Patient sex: F
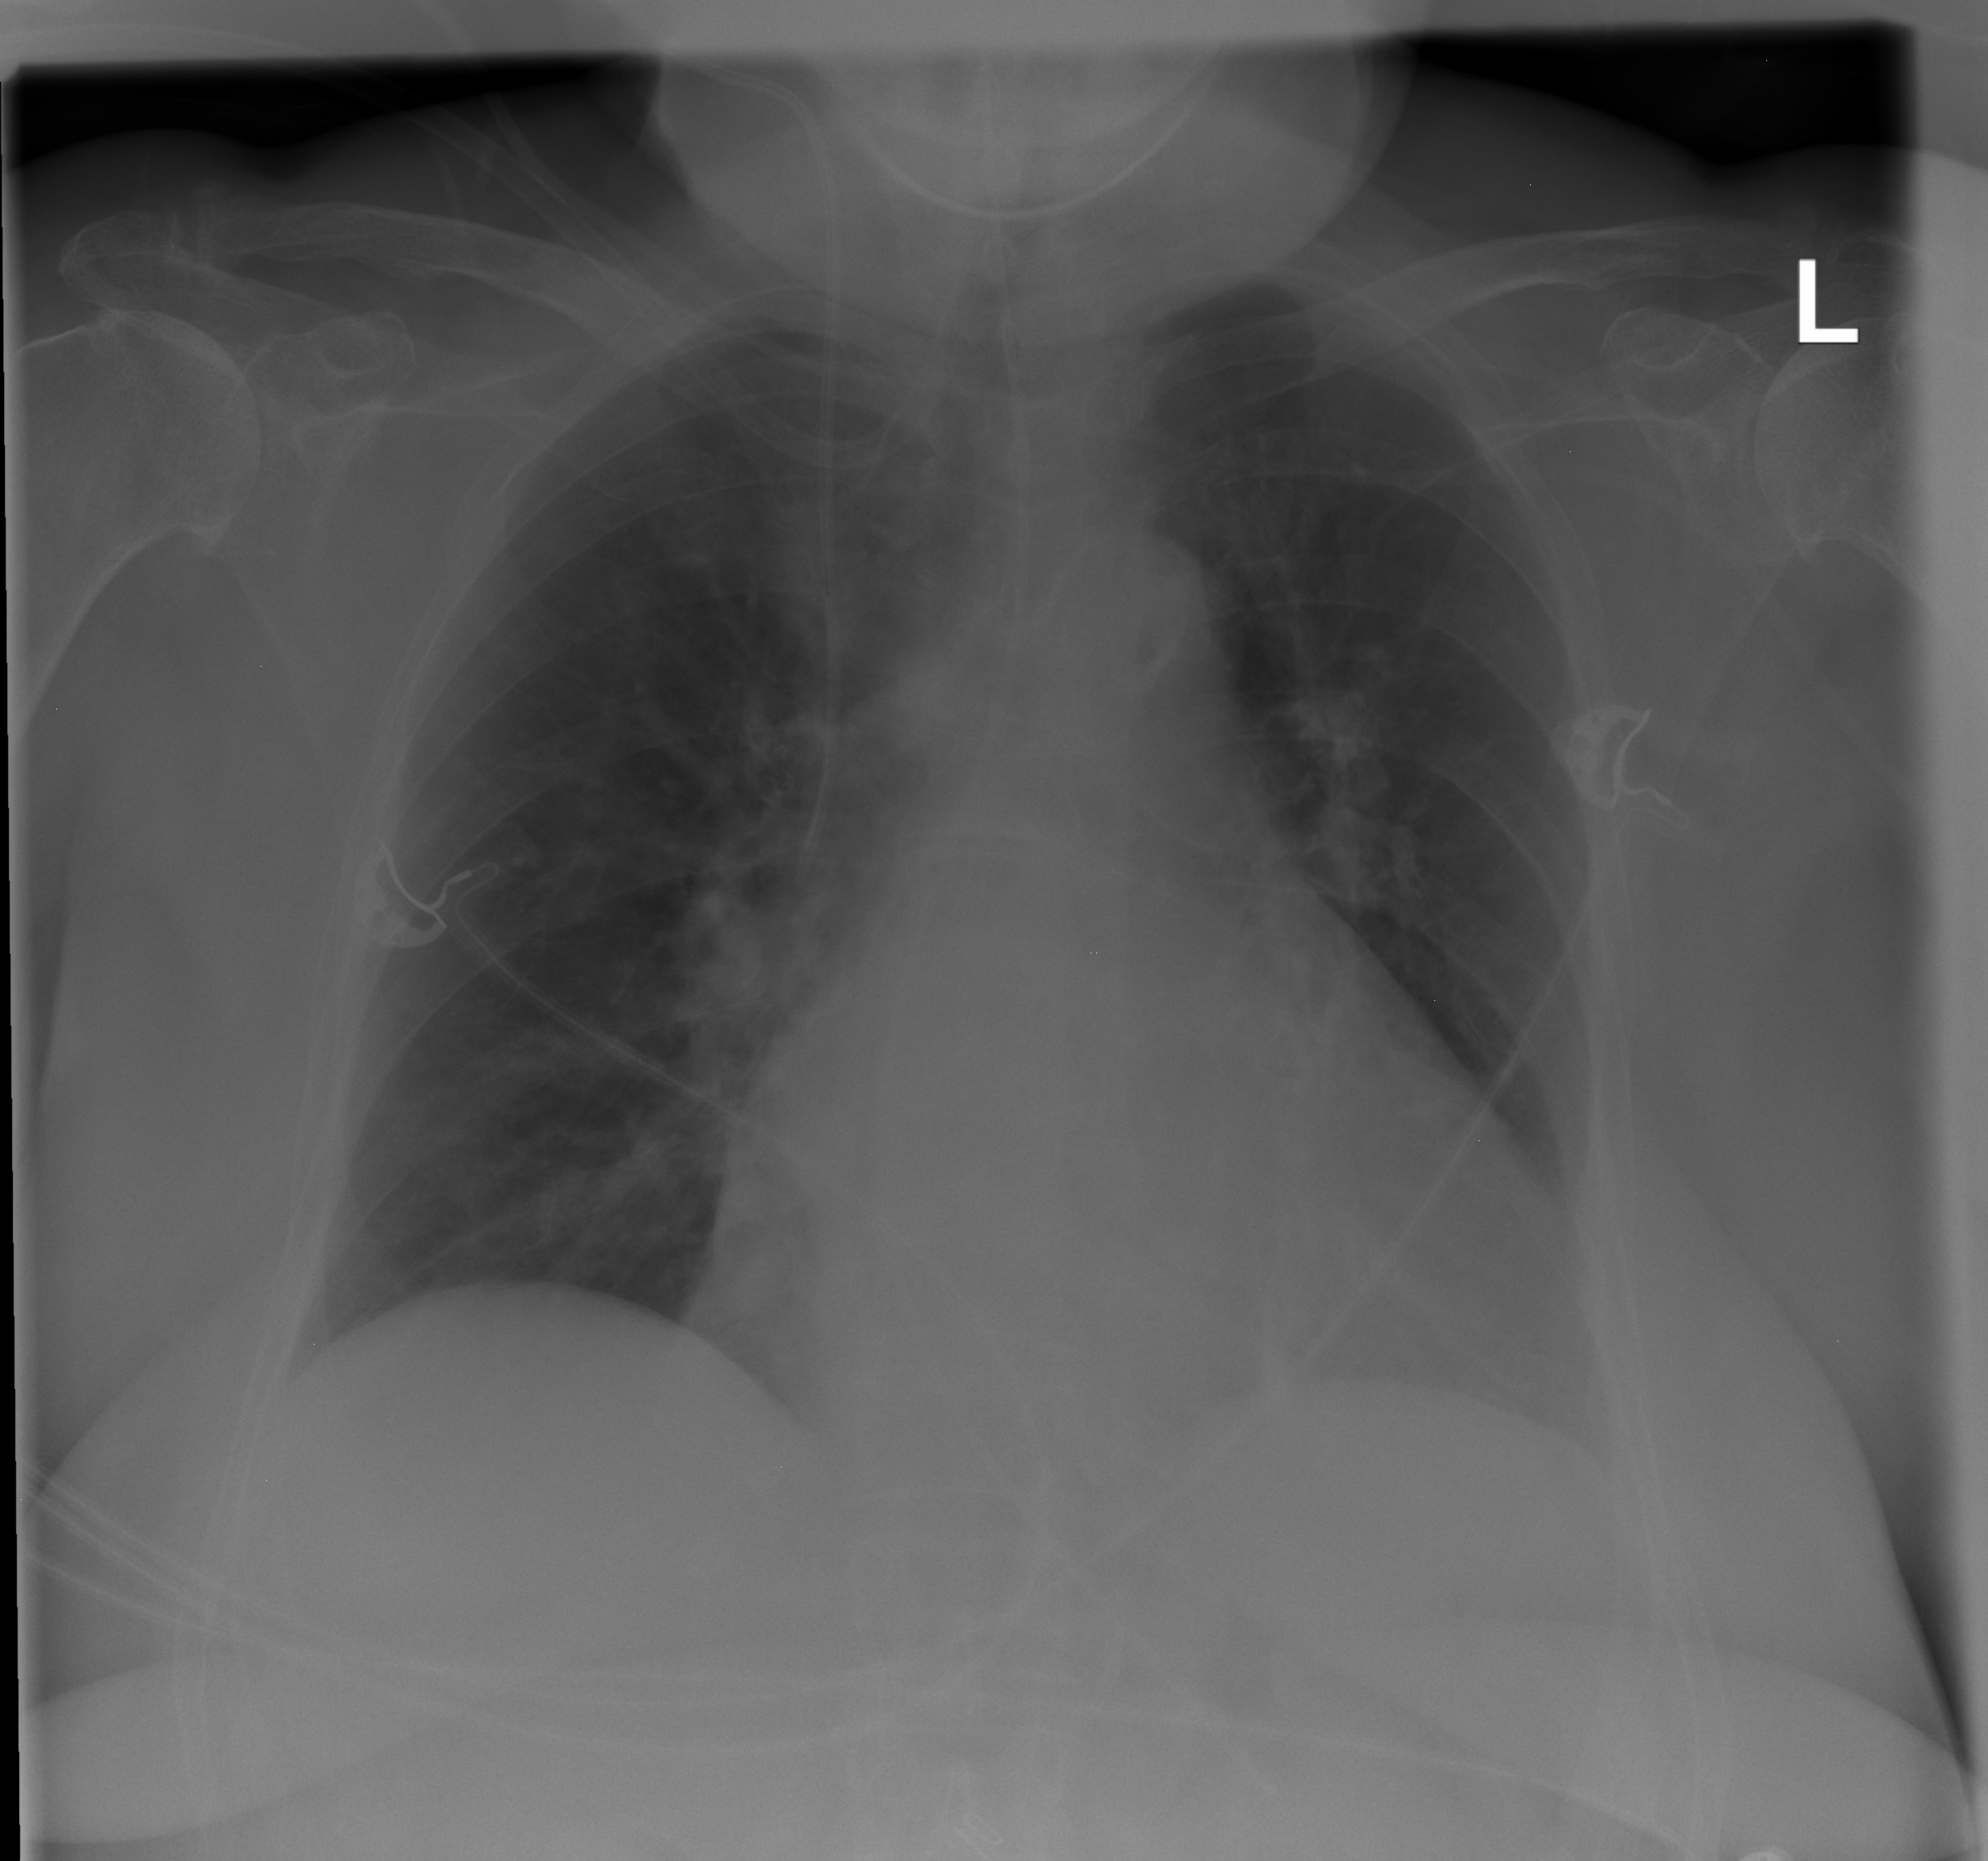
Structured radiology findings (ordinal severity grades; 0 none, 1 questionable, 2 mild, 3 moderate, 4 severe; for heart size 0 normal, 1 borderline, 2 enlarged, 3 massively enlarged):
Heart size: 3
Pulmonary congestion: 2
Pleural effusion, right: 0
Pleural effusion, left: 0
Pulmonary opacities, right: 0
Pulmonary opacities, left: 0
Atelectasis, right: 0
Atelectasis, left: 0